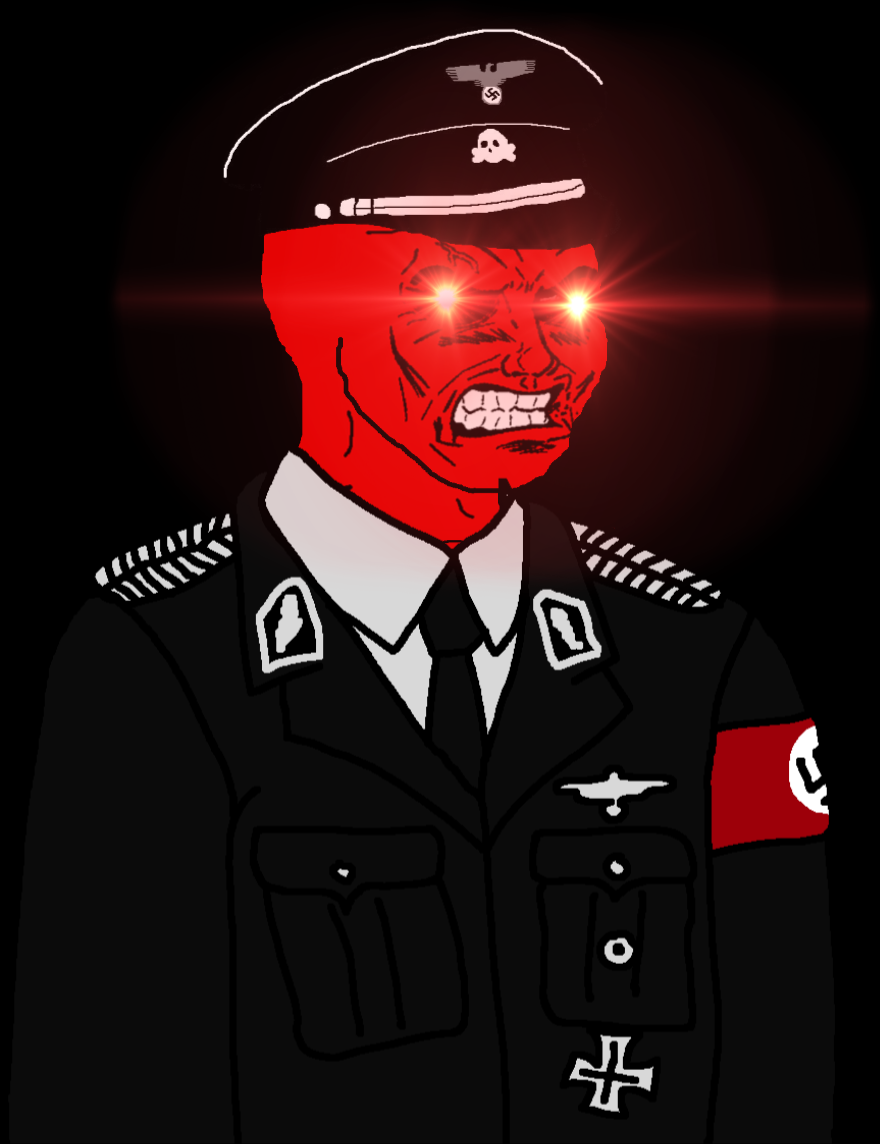
Label: 5_Rage